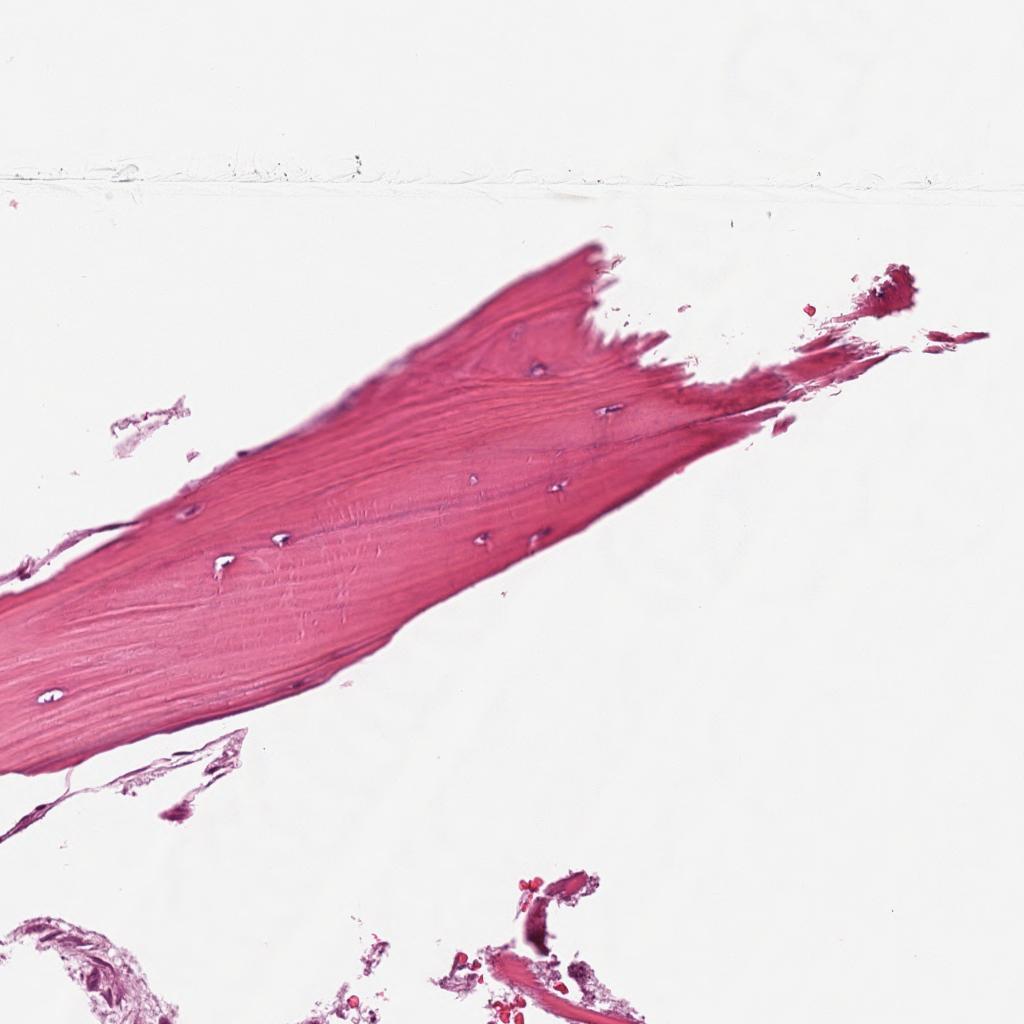
Label: Non-Tumor